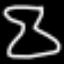
Label: hourglass